Chest X-ray:
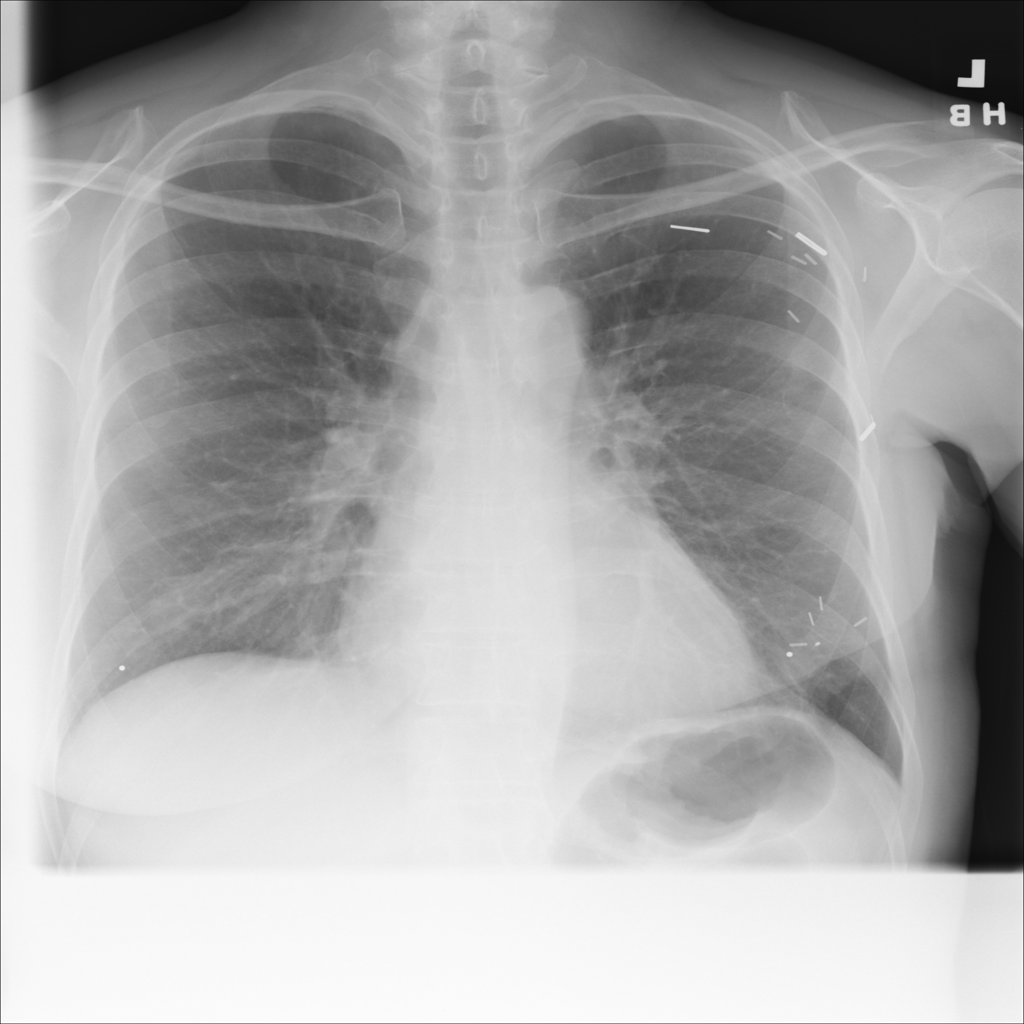
No abnormal finding: yes